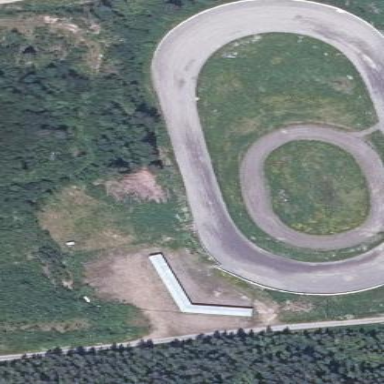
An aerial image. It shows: Raceway road.